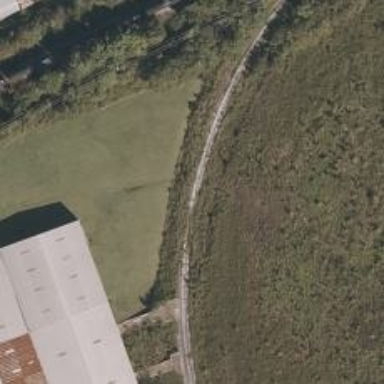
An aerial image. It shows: Rail spur service.